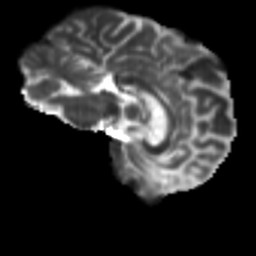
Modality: T2w
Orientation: sagittal
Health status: ill
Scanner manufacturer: siemens
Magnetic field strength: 3 T
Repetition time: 6.8 s
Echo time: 0.097 s